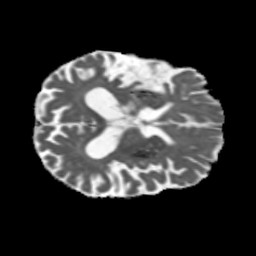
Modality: MD
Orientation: axial
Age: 71
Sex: male
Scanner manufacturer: siemens
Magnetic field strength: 3 T
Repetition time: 5.47 s
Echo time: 0.0854 s